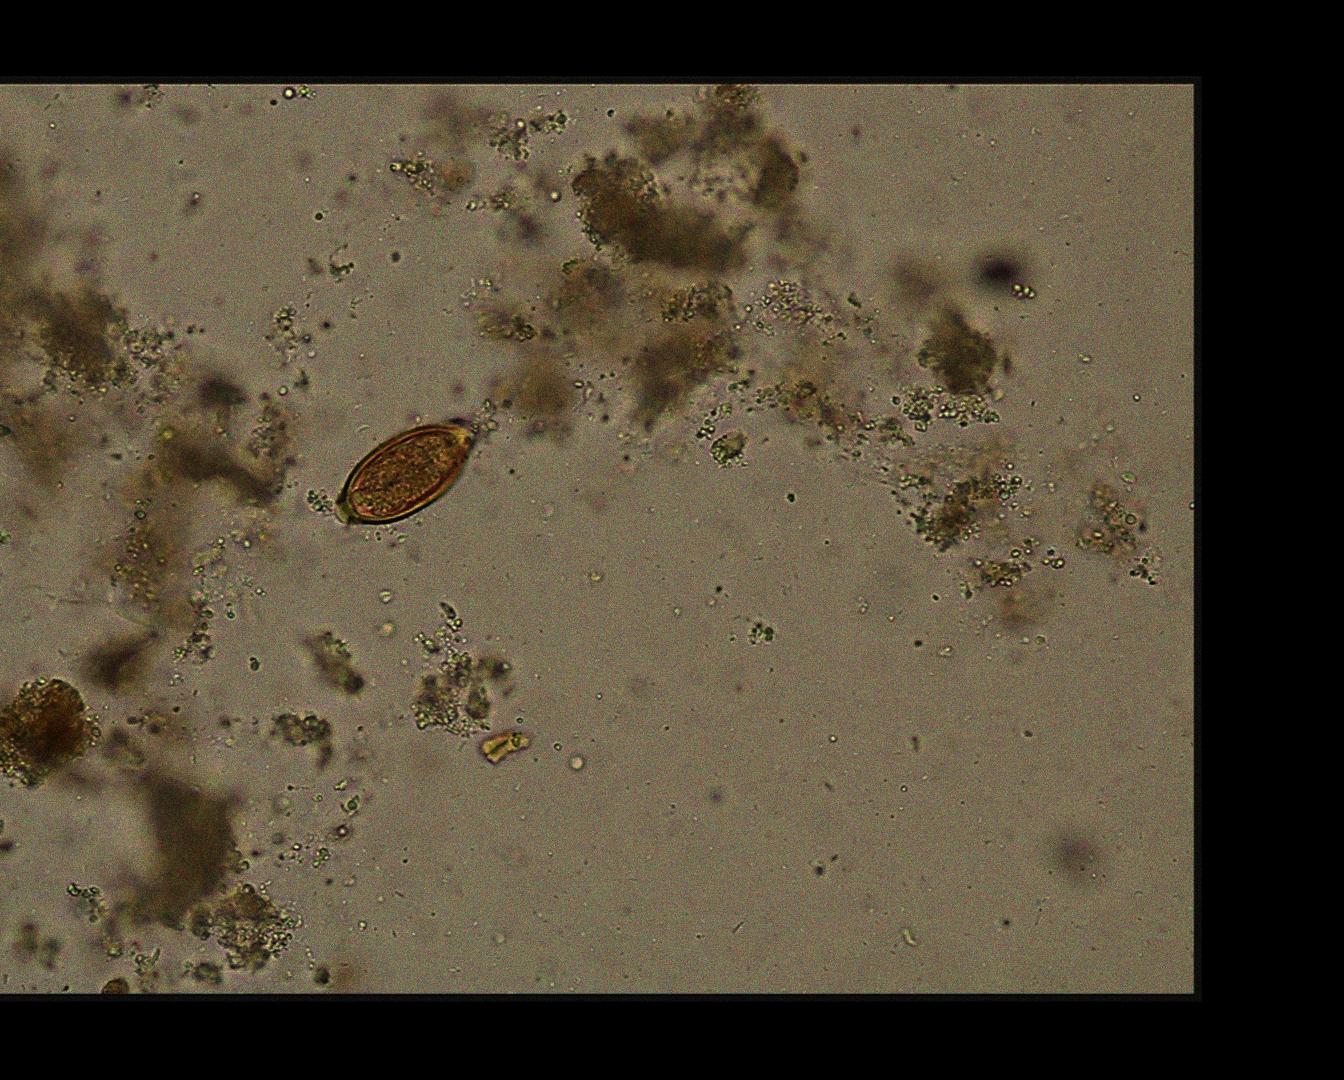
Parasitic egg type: Trichuris trichiura